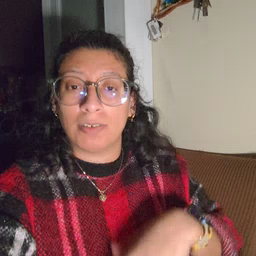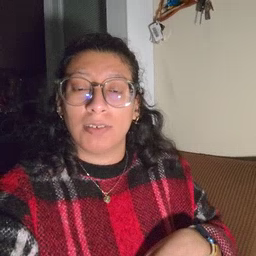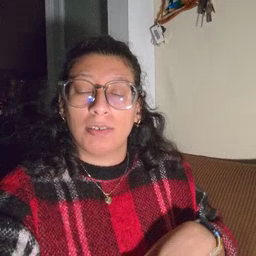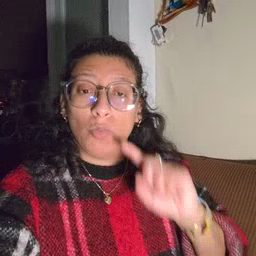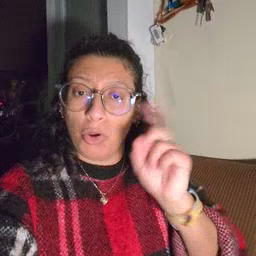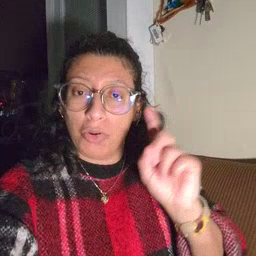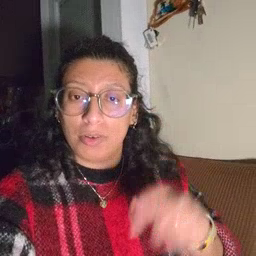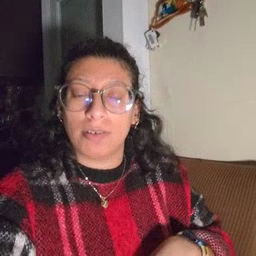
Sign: where